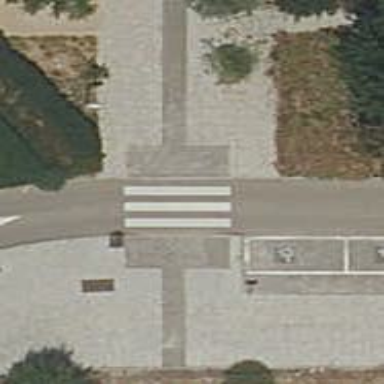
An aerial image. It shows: Uncontrolled crossing on the road.